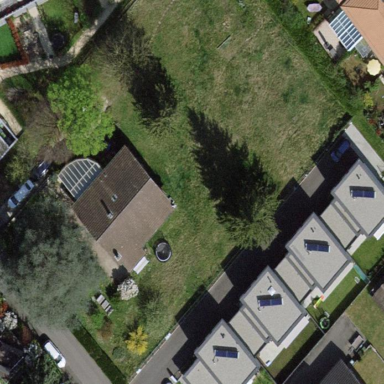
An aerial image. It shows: Garden surrounded by fence.